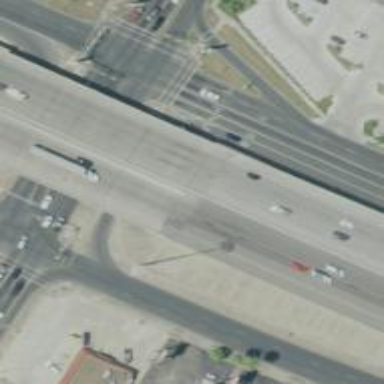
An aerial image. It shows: Secondary link road with asphalt surface.